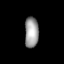
Tissue: lung
Cell type: Epithelial cells
Senescence score: 0.2036
Nuclear area (px): 414
Mean DAPI intensity: 156.947